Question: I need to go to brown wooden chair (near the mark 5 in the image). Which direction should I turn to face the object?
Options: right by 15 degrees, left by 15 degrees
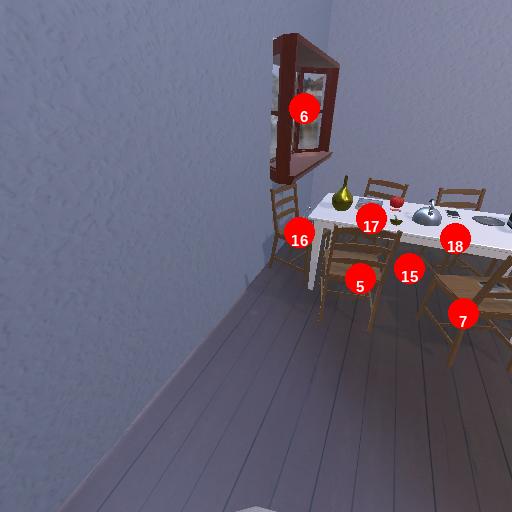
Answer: right by 15 degrees